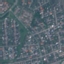
Land use / land cover class: Residential